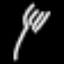
Label: fork